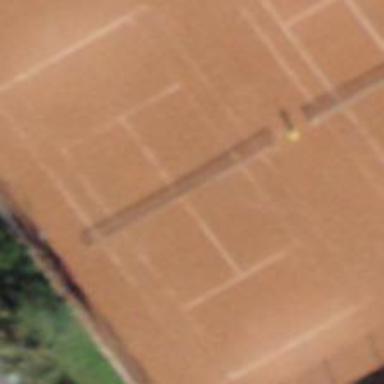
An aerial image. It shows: Tennis court on pitch designated for leisure land.